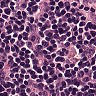
Metastatic tissue present: no